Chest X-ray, PA view. Patient: 65 years old, sex M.
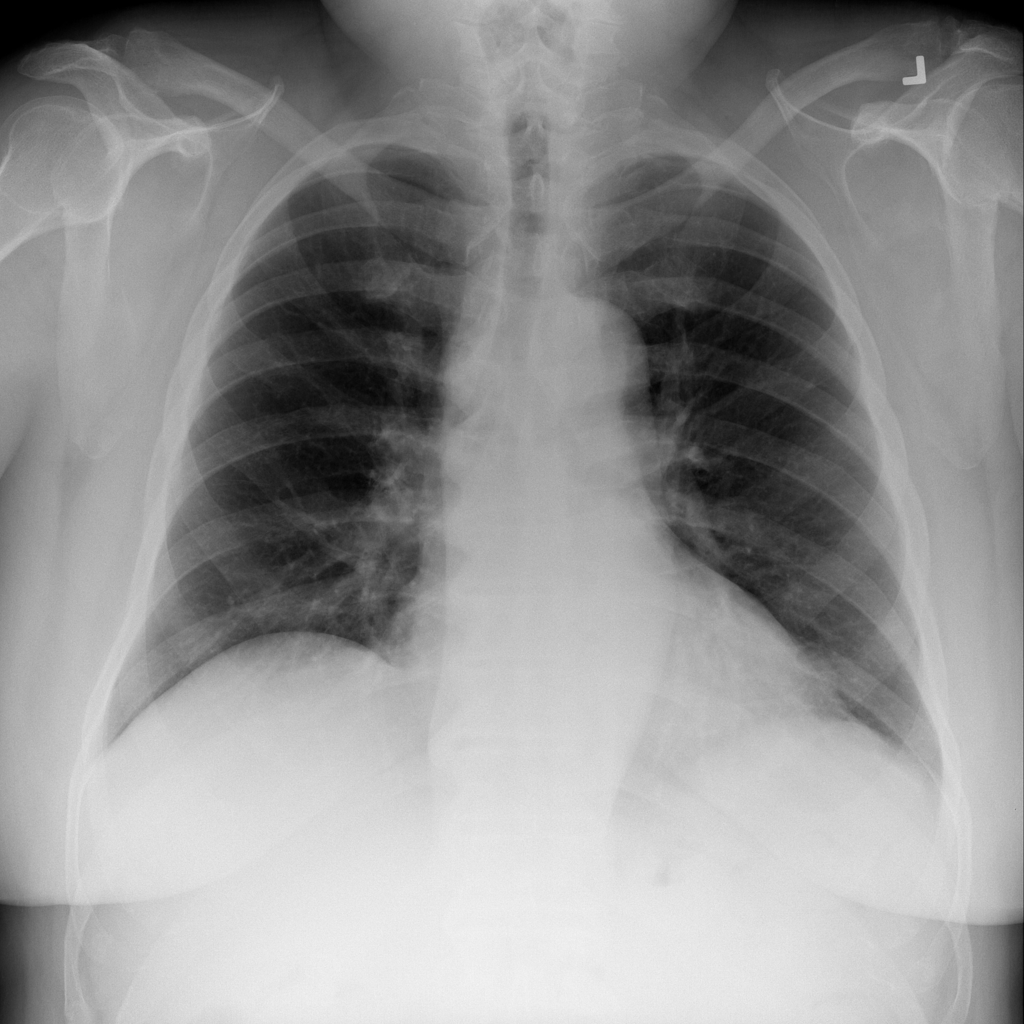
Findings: Infiltration